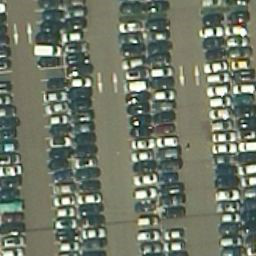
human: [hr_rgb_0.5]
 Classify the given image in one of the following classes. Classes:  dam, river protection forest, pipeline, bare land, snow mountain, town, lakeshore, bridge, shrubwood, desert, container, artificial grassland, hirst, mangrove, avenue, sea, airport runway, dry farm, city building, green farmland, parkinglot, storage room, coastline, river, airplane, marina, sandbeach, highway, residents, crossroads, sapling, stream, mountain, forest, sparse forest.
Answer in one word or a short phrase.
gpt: parkinglot